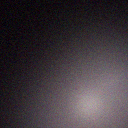
Screen state: off